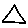
Label: triangle